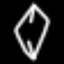
Label: diamond